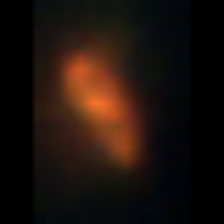
Taxon: Prorocentrum
Group: Dinoflagellates